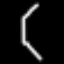
Label: octagon